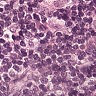
Metastatic tissue present: yes